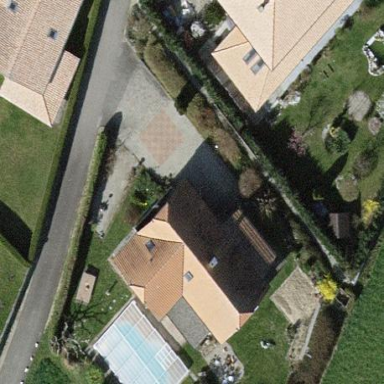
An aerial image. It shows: Detached building with hipped roof shape.